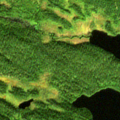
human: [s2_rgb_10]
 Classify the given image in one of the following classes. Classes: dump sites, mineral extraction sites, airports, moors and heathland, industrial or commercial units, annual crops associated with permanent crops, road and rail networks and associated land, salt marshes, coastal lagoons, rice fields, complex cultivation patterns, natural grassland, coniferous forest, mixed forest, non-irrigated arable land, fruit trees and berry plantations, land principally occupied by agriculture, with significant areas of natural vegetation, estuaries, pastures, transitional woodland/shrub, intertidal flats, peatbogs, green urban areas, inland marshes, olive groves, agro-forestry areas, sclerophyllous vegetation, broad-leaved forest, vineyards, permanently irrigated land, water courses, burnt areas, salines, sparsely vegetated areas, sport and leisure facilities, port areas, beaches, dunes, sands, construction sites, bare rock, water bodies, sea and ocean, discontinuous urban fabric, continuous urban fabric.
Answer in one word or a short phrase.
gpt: coniferous forest, mixed forest, water bodies